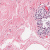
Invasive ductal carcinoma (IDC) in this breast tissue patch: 0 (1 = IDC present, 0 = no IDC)